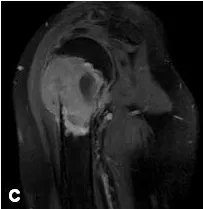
C; Sagittal TSE post-contrast MR image showing an enhancing lesion within the proximal humerus extending outside the bone.
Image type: radiology (mri)